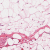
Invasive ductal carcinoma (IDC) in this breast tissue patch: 0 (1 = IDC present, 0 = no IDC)